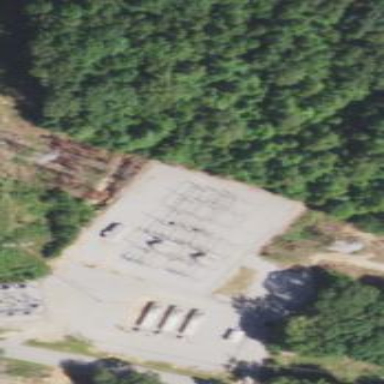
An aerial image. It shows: Distribution level power substation enclosed by fence.